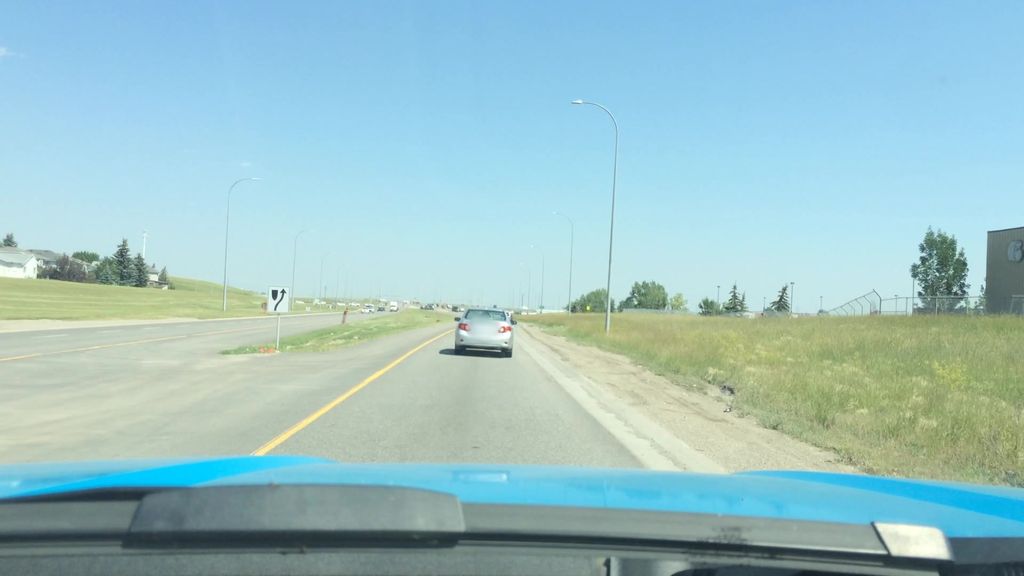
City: calgary